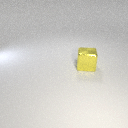
large yellow metal cube